Question: How can I make smaller 'Input'?
Here is a default syntax:
'''
<Input type='text' value='' placeholder='Enter Entity'/>
'''
Which would result in:

Unfortunately, unlike buttons, 'bsSize='xsmall'' does not work in this case. Any idea how to make them smaller? (like buttons <URL>
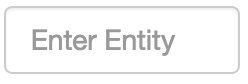
Answer: Use classes 'input-lg' for larger inputs, or in your case 'input-sm' for a smaller input. This is basic Bootstrap behavior.
See also <URL> for more information, where this is used with input-groups